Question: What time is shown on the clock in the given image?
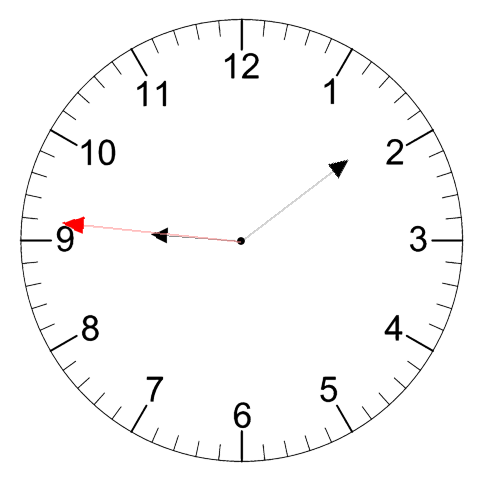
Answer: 09:08:46